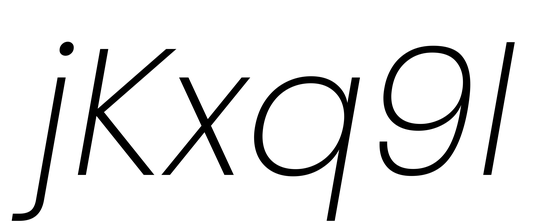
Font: Poppins-ExtraLightItalic